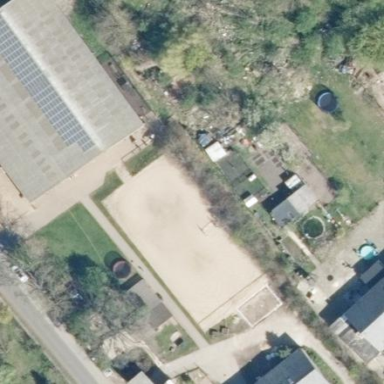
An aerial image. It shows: Equestrian pitch with sand surface for leisure land activities.